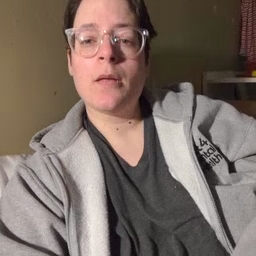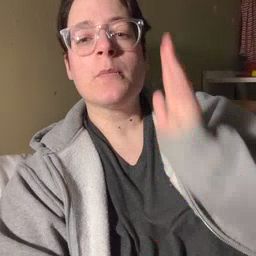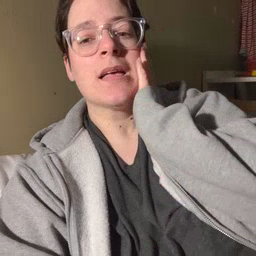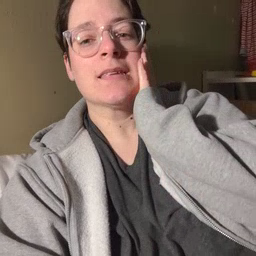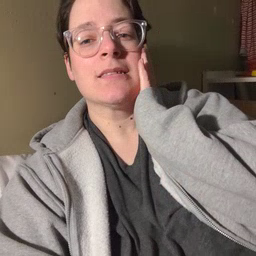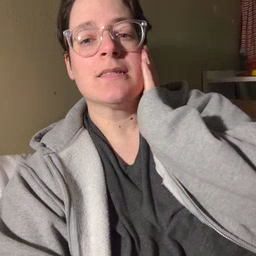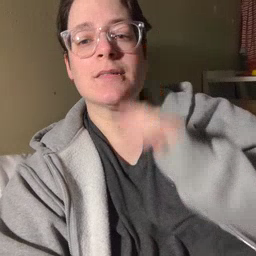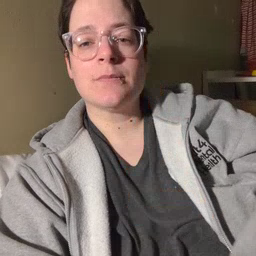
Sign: bed